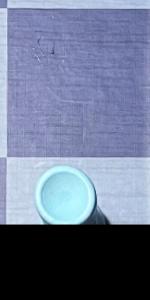
Label: Rook_White